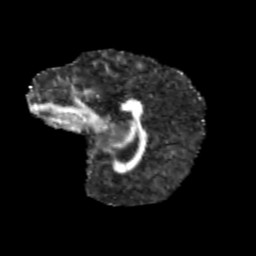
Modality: FA
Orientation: sagittal
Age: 11
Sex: female
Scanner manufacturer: siemens
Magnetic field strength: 3 T
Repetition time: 3.8 s
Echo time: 0.07 s